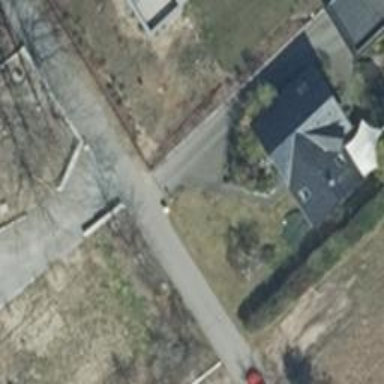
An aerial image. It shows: Asphalt road in residential area.